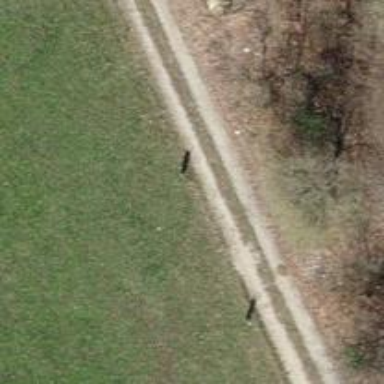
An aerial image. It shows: Track with compacted grade2 surface.